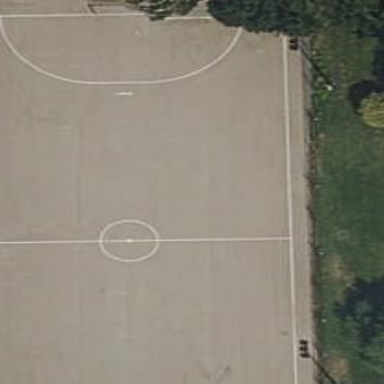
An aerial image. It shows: Asphalt soccer pitch for leisure land.